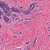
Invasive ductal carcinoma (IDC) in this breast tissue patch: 0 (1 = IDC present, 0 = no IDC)